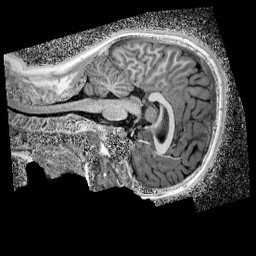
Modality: UNIT1_denoised
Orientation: sagittal
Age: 13
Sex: female
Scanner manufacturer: siemens
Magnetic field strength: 3 T
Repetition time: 4 s
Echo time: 0.00299 s